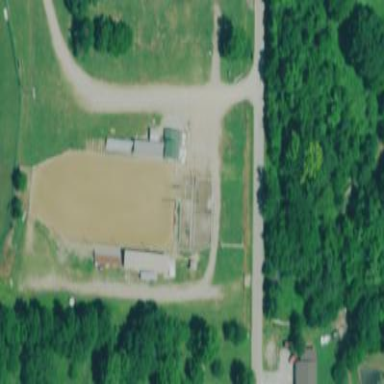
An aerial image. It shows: Equestrian pitch used for leisure and sports activities.